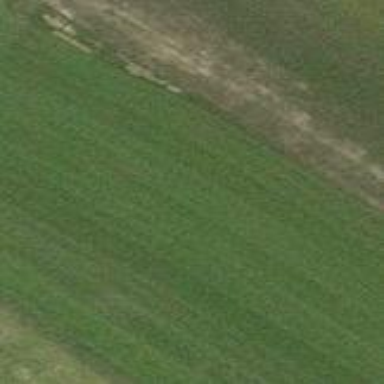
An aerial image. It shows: Golf green.